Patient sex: M
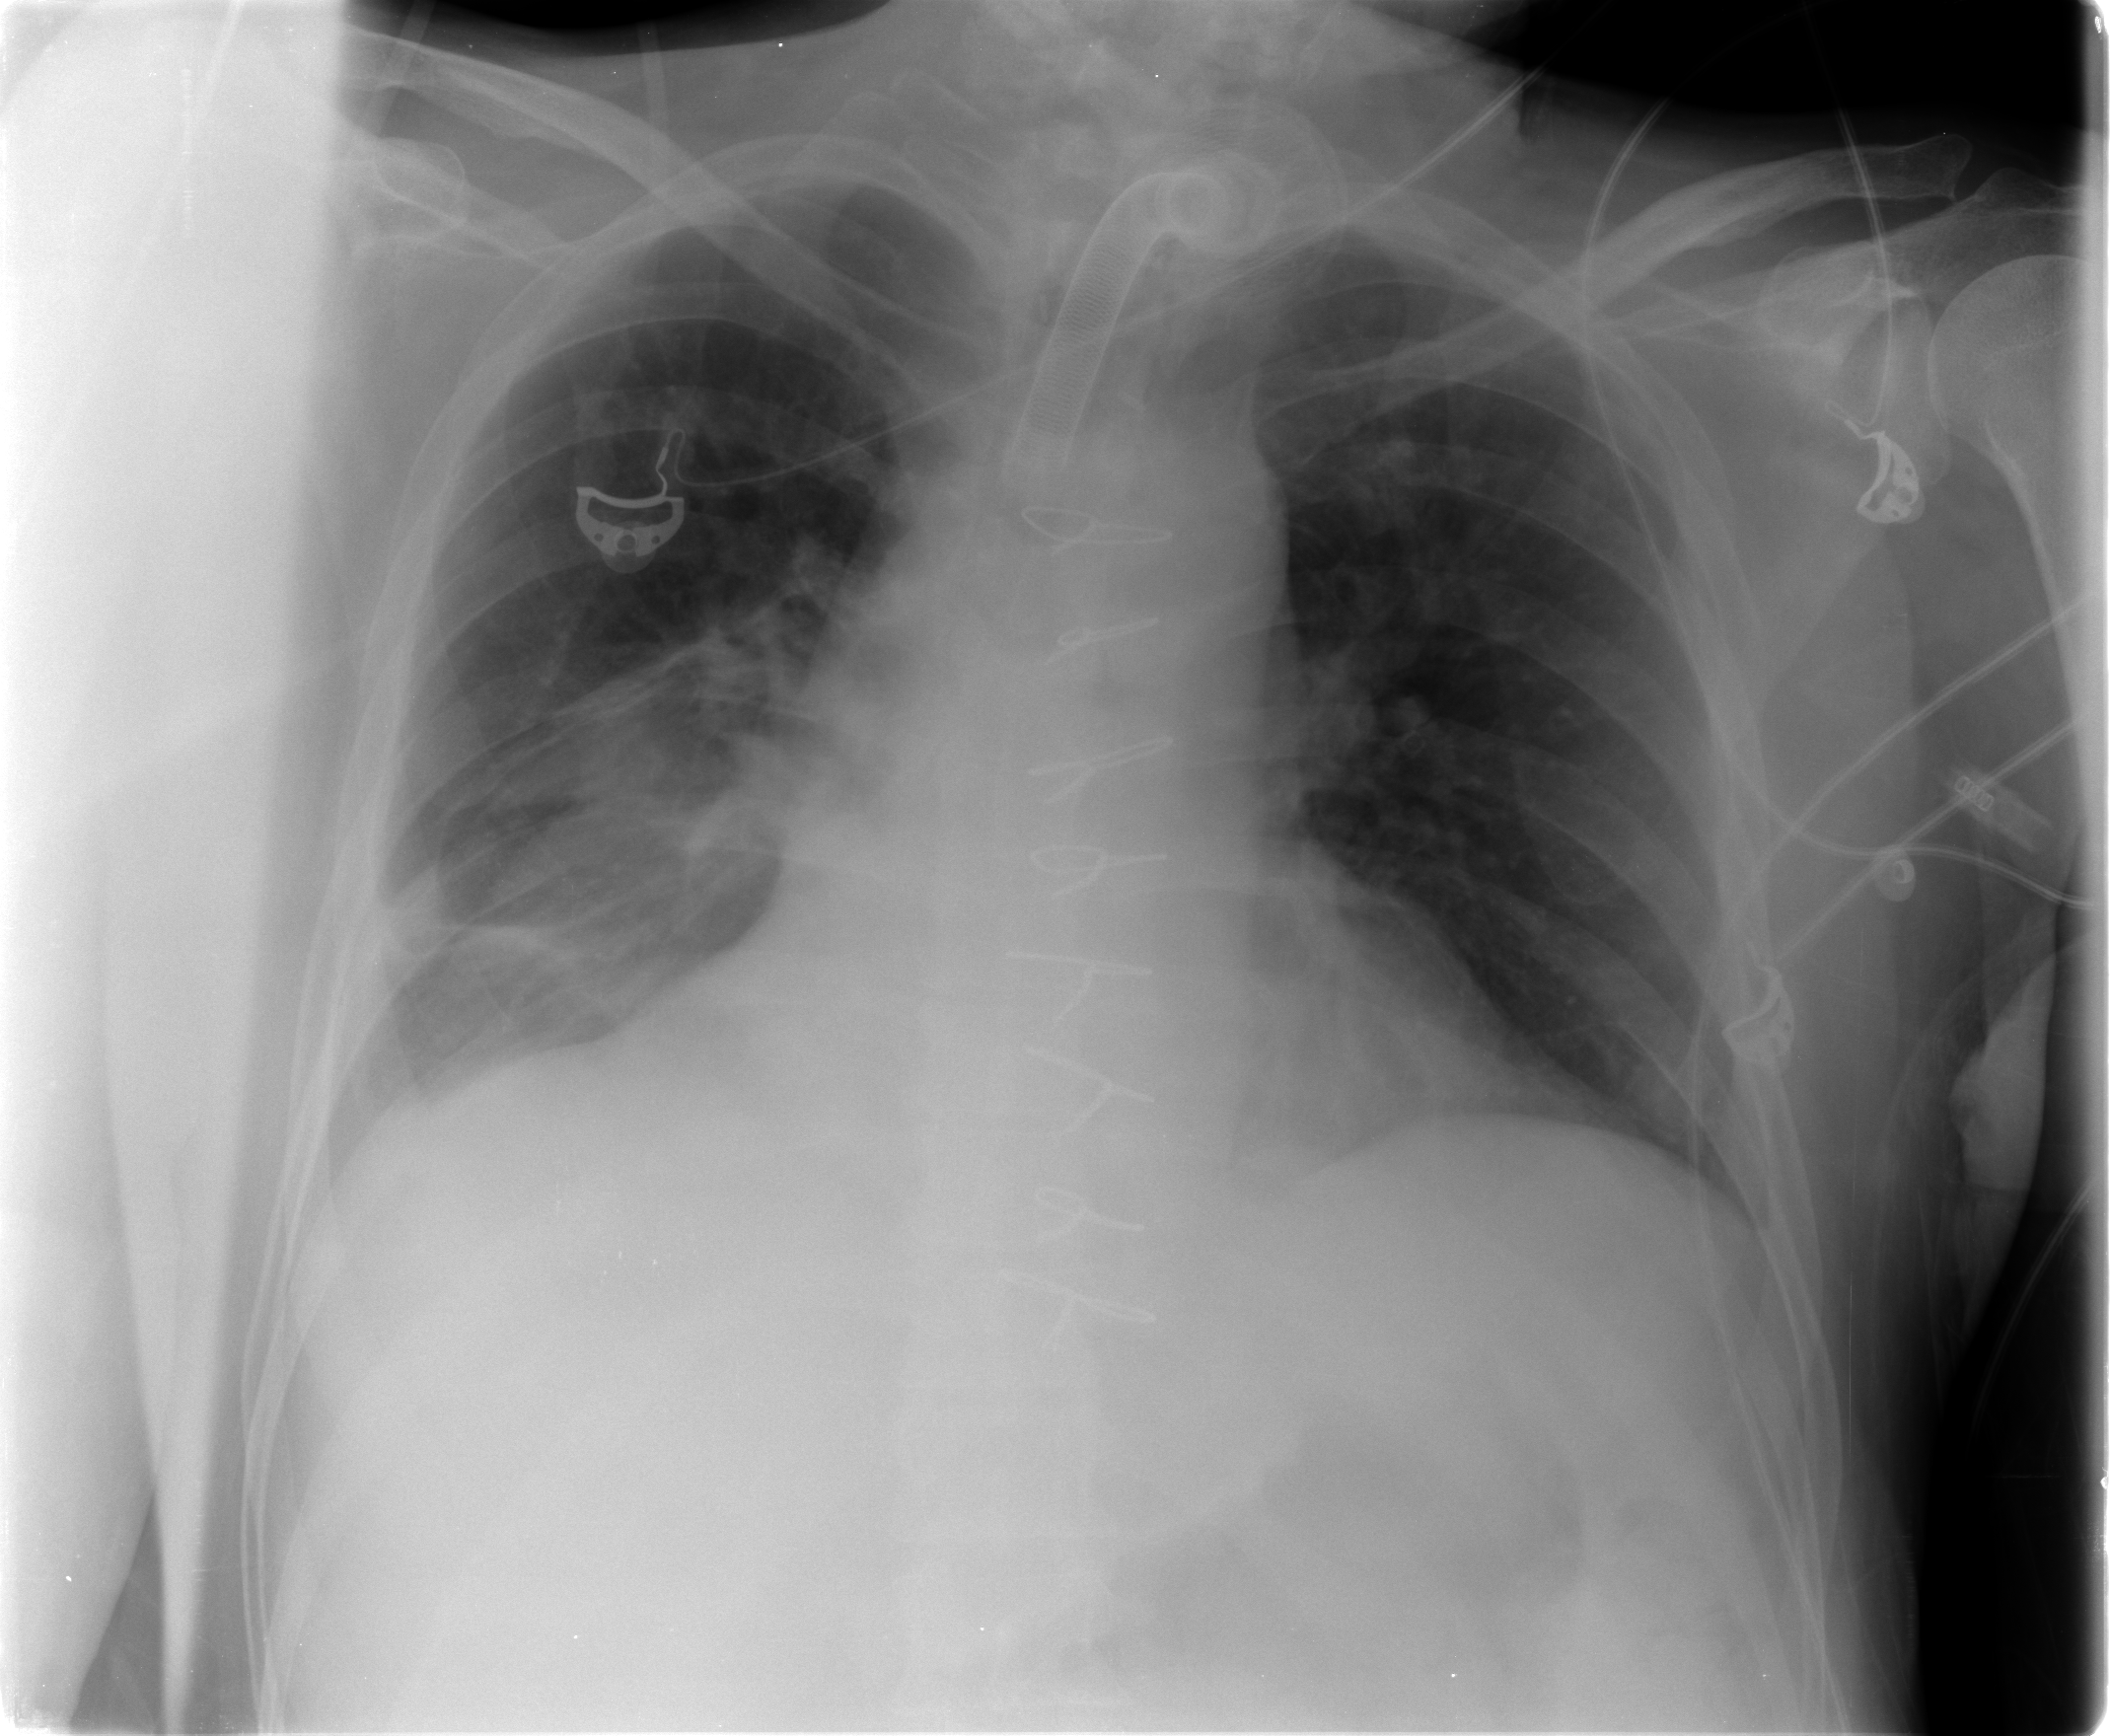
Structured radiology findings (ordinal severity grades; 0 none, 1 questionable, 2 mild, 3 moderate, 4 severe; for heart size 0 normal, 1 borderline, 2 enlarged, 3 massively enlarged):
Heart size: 0
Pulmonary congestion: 0
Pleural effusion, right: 0
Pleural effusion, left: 0
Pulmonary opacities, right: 2
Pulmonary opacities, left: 0
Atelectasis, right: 2
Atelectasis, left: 0